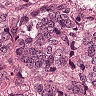
Metastatic tissue present: yes